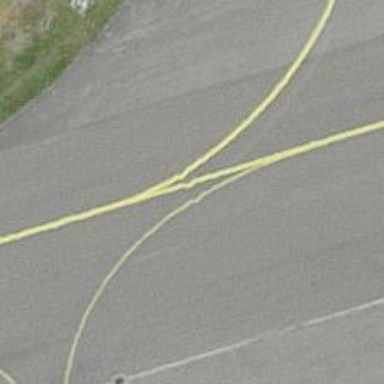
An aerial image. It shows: Image of taxiway at airport.